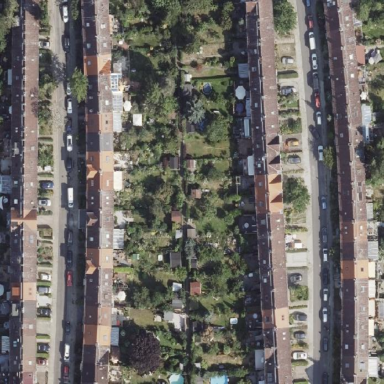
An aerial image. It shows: Residential garden area classified as leisure land.